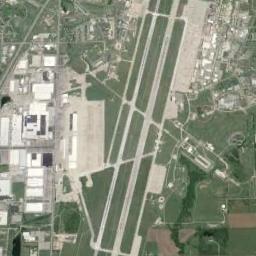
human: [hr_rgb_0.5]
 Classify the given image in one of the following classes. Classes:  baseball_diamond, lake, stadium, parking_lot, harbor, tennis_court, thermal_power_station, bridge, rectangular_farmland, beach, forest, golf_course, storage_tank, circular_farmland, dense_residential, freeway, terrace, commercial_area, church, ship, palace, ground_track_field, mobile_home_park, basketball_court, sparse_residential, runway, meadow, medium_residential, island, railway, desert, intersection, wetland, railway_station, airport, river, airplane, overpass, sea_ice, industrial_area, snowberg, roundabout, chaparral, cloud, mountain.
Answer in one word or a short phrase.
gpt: airport